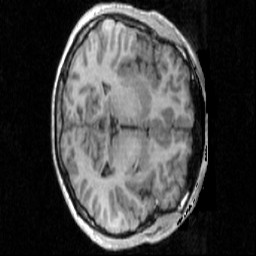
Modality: T1w
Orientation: axial